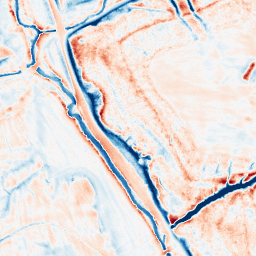
Category: edge_preserving
Decomposition family: anisotropic_diffusion
Decomposition parameters: iterations: 50
kappa: 50
gamma: 0.2
Upsampling method: bspline
Upsampling parameters: scale: 8
Upsampling scale: 8